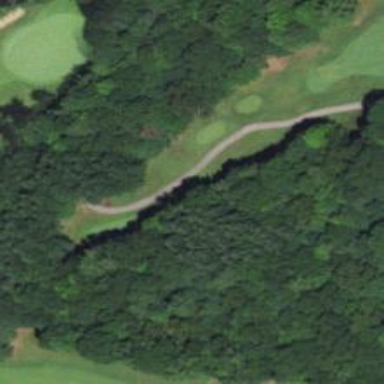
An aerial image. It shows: Path for both roads and golfers.